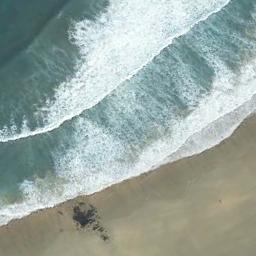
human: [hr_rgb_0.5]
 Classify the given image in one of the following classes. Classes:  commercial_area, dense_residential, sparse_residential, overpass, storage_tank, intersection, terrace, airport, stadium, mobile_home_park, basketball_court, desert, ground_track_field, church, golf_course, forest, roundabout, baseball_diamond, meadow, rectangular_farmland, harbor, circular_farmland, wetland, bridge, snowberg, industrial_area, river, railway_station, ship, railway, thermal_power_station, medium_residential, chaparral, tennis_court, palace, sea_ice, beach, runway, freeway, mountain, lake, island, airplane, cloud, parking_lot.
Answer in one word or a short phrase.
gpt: beach